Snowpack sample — Snodgrass Mountain, Crested Butte, Colorado (2/4/25, 12:06 PM MST)
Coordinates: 38.923, -106.968
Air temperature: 35 °F
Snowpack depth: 80 cm
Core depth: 60 cm
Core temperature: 32 °F
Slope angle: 14°, slope face: 78°
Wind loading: low
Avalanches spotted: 0
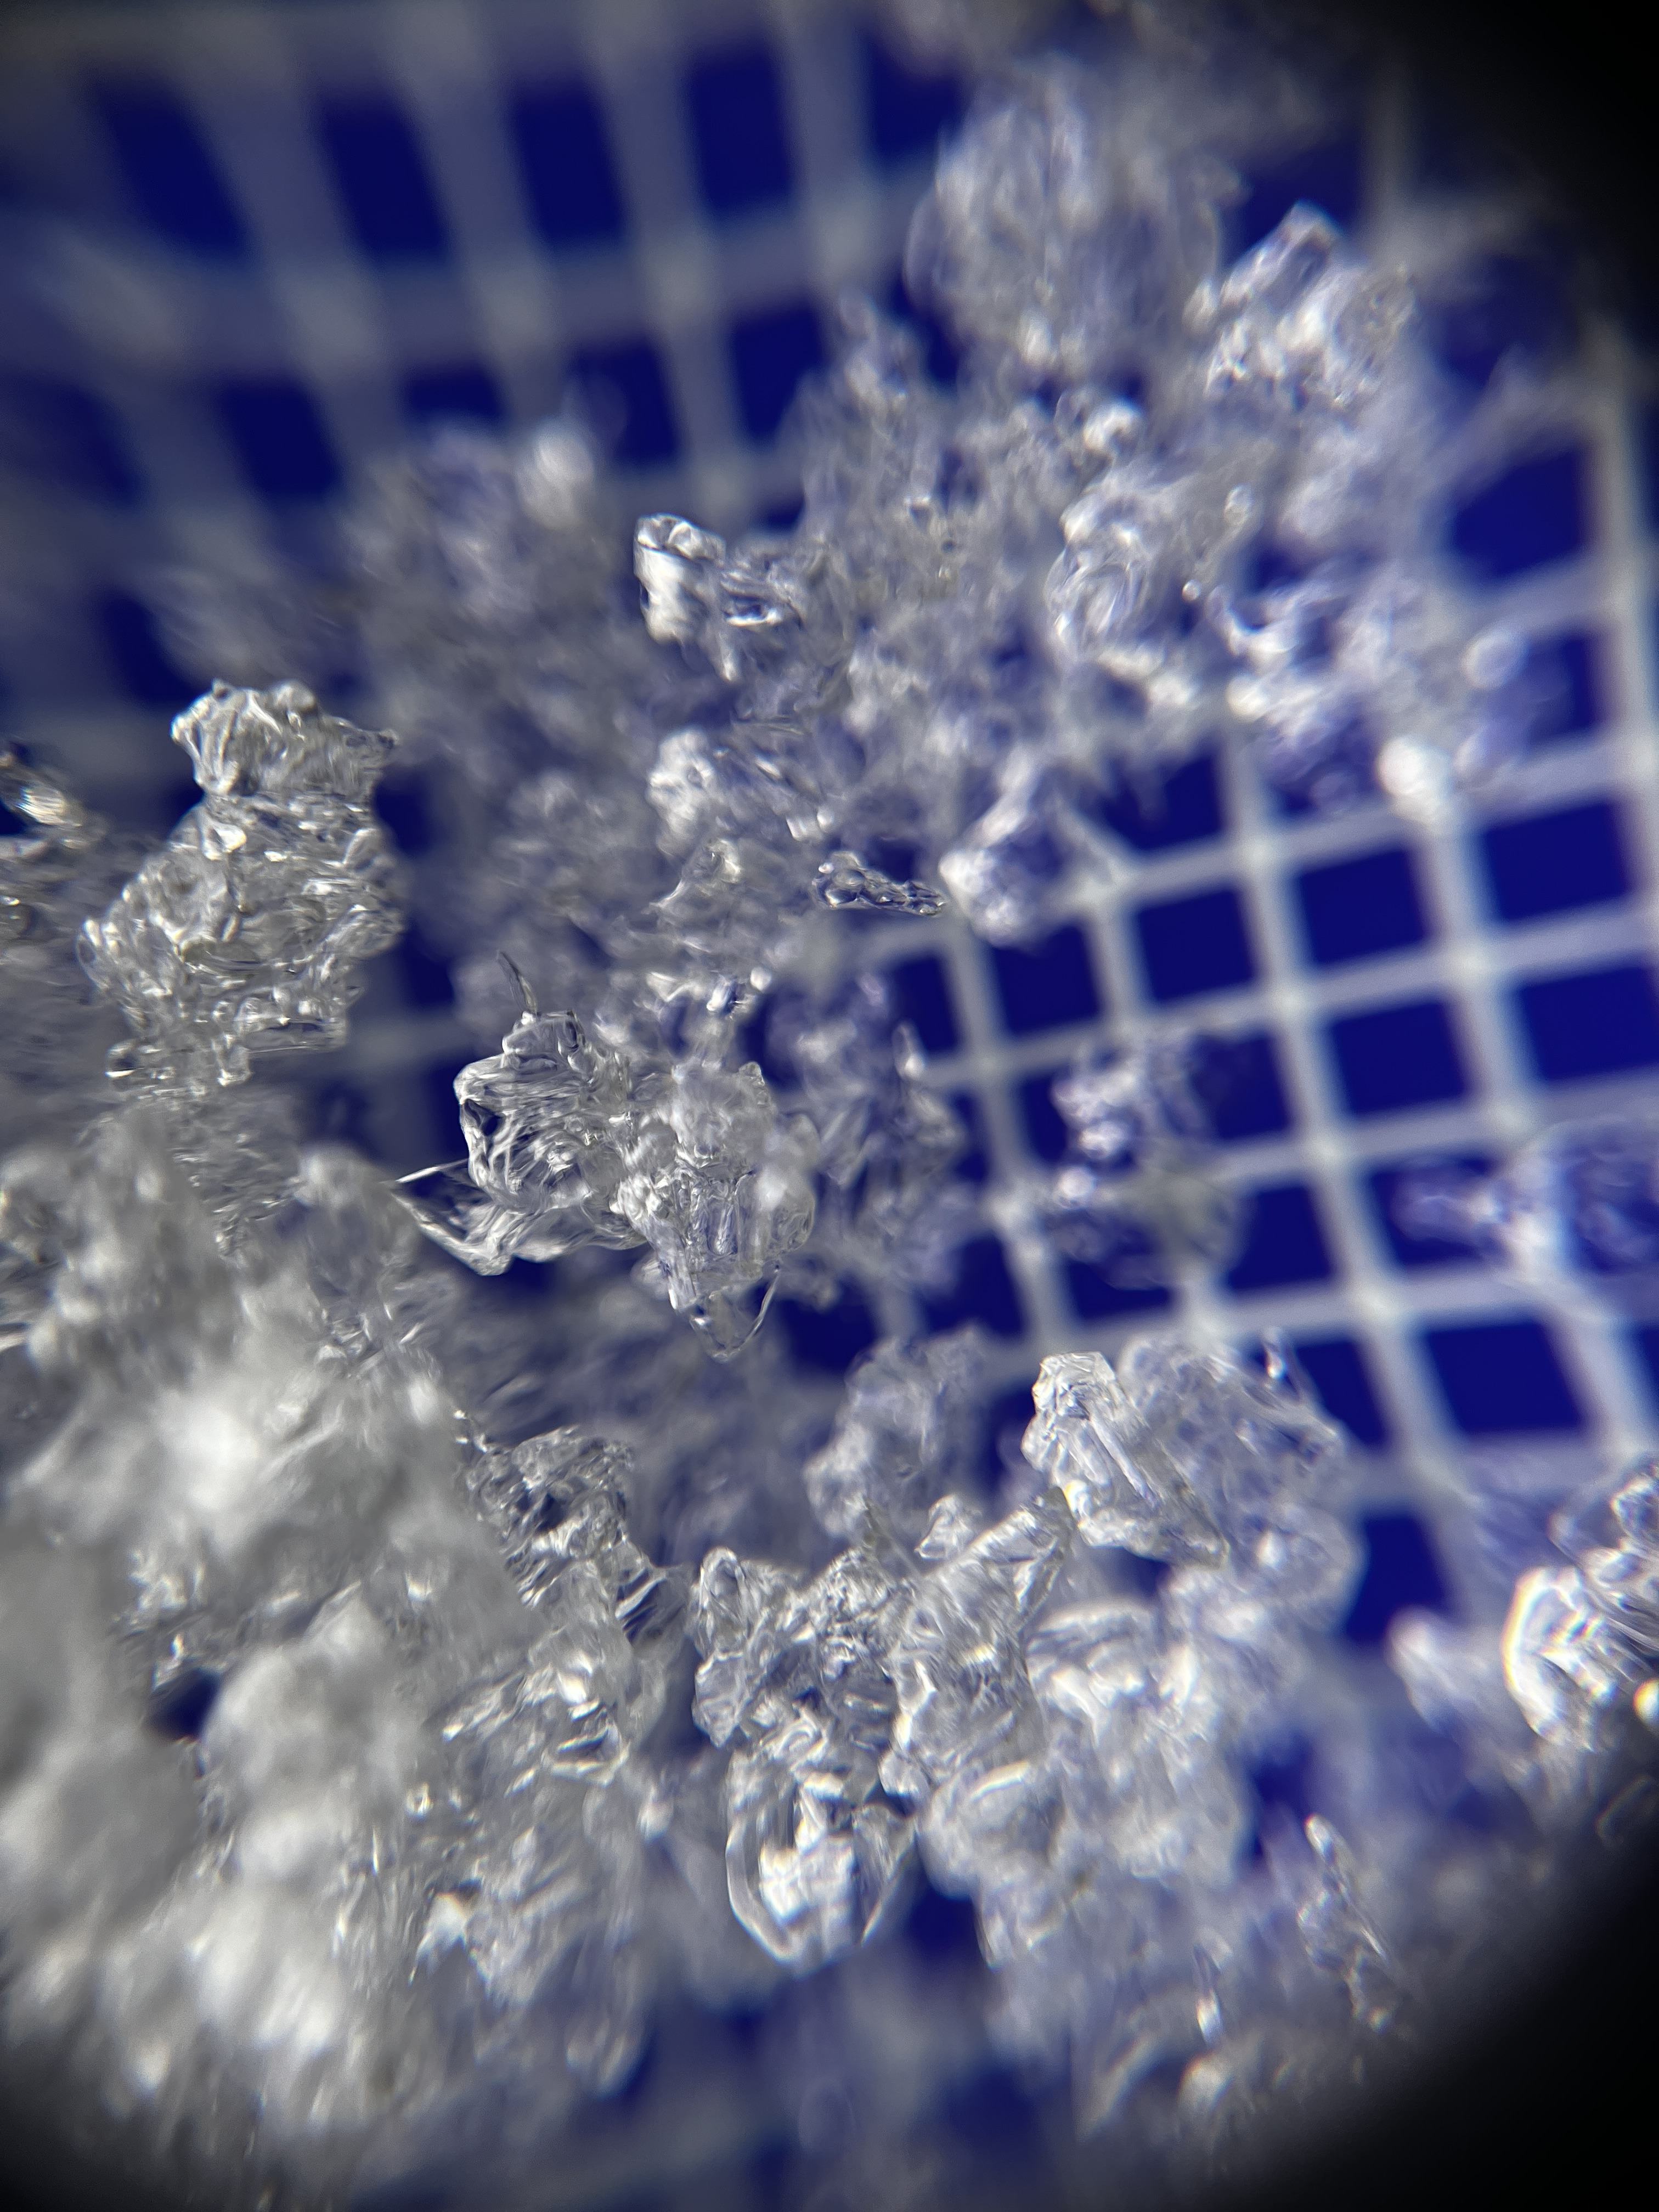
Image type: magnified_profile
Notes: No avalanches nearby, unusually warm weather for the last month reported by residents, Collected 25 yards from treeline